Interaction volume radius: 10 \u00c5
Interaction volume height: 20 \u00c5
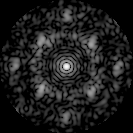
Disorder parameter: 0.5698